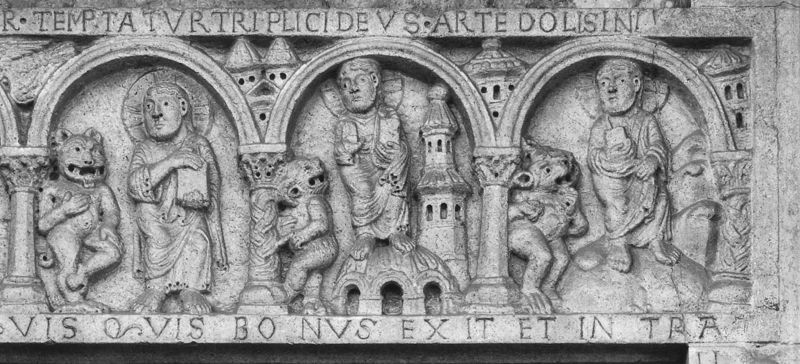
Titel: S. Maria Assunta in Piacenza
Standort: Piacenza, Dom S. Maria Assunta (EU - I - Lombardei)
Schlagwörter: mann, menschen, ausschnitt, fenster, grau, männer, säule, säulen, gebäude, haus, tier, tiere, architektur, stein, kirche, turm, affe, skulptur, relief, schrift, bogen, figuren, rundbogen, kuppel, zopf, detail, inschrift, foto, bögen, buch, religion, türme, schwarzweiß, text, fries, heiligenschein, sarg, christus, teufel, tempel, löwe, heilige, bär, ungeheuer, schutz, gemeißelt, kapitel, fratzen, latein, sarkophag, tiger, vorhölle